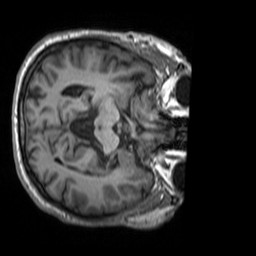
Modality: T1w
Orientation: axial
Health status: ill
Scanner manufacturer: siemens
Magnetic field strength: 3 T
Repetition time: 1.7 s
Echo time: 0.00253 s